Question: I have to plot data which is in the following format :
'x = range(6)'
'y = range(11)'
and depends on ,
For each value of , there should be a continuous curve that shows the variation of w.r.t and the curves for different values of must be disconnected
I am using 'mplot3d' and it is not very clear how to plot disconnected curves.
This is what it looks like using bar plots.

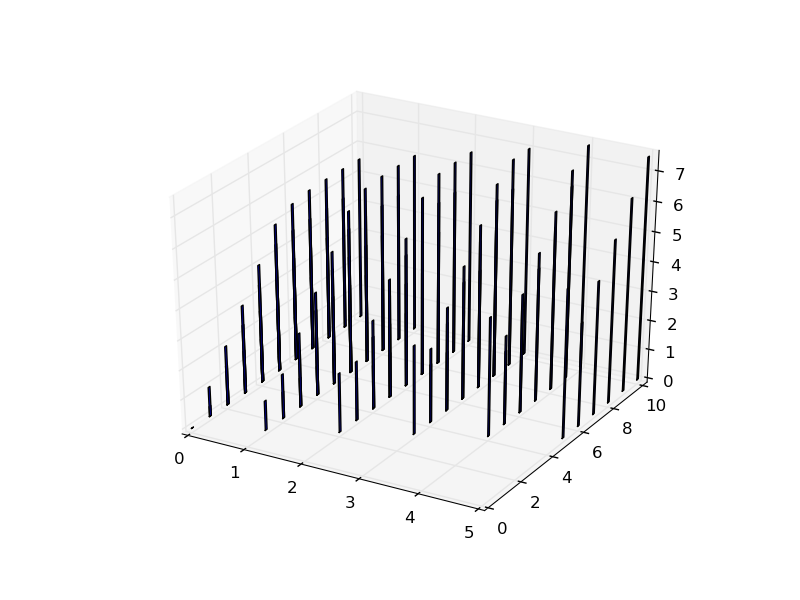
Answer: You could overlay multiple plots using <URL>:
'''
import matplotlib.pyplot as plt
import mpl_toolkits.mplot3d.axes3d as axes3d
import numpy as np
x = np.arange(6)
y = np.linspace(0, 11, 50)
z = x[:, np.newaxis] + y**2
fig = plt.figure()
ax = fig.add_subplot(1, 1, 1, projection = '3d')
for xval, zrow in zip(x, z):
ax.plot(xval*np.ones_like(y), y, zrow, color = 'black')
plt.show()
'''